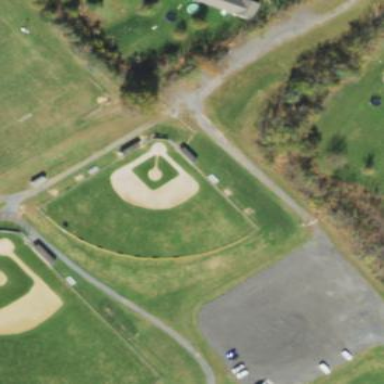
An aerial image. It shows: Baseball field with dirt/grass surface.